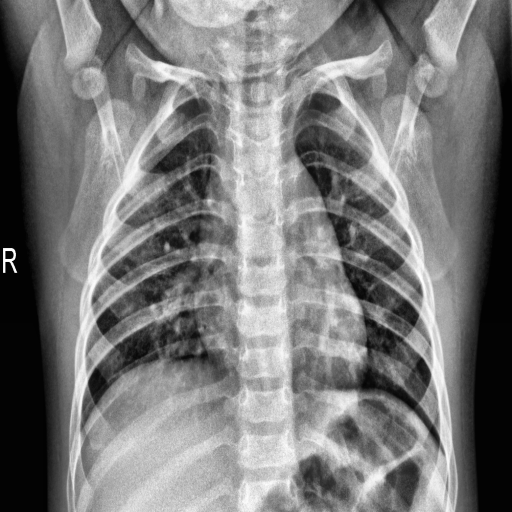
Finding: NORMAL